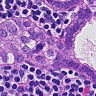
Metastatic tissue present: yes